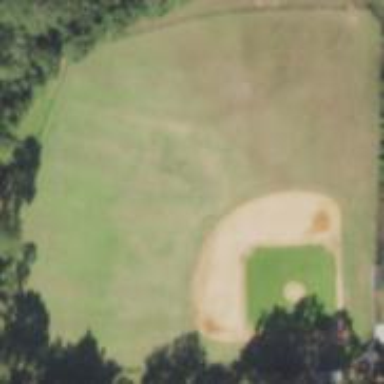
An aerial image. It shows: Baseball pitch for leisure land activities.